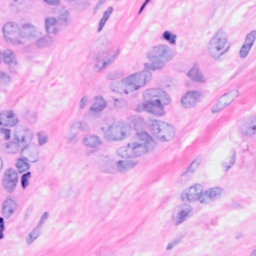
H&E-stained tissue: Breast